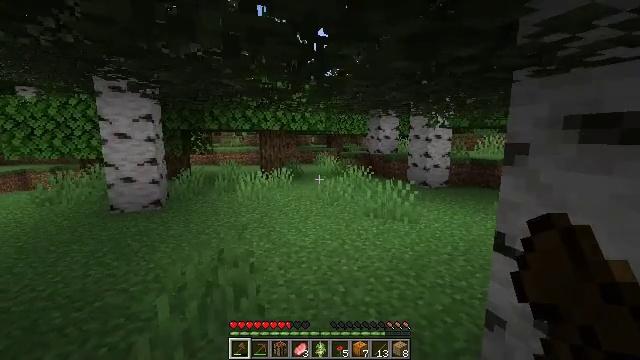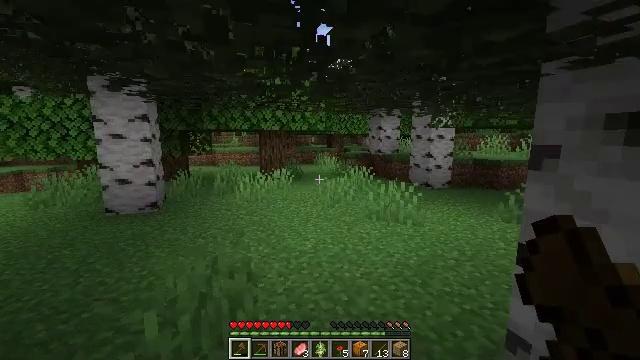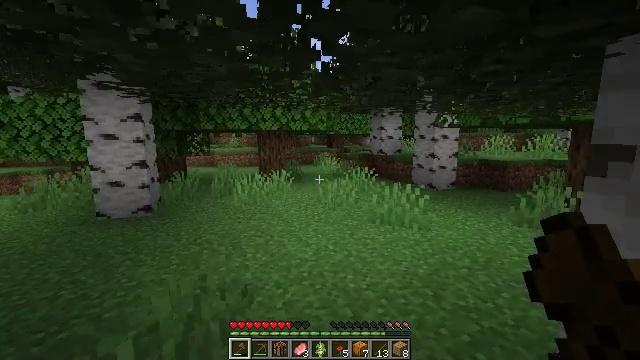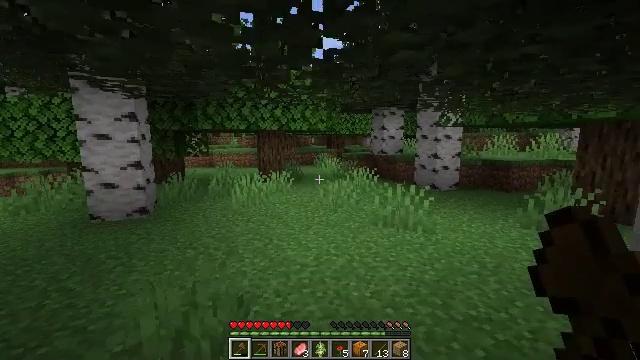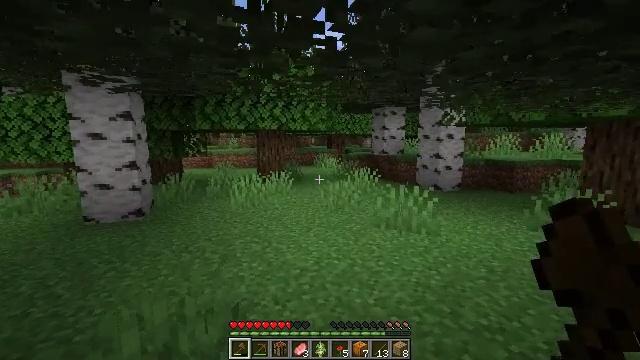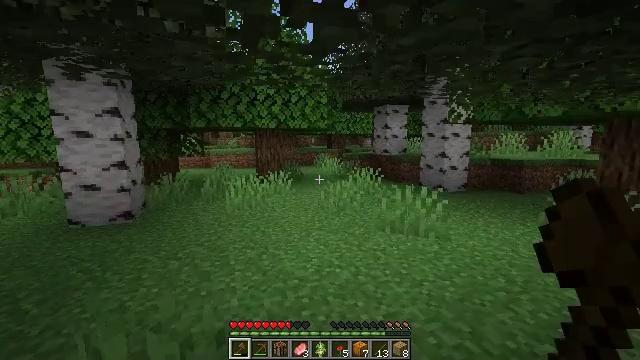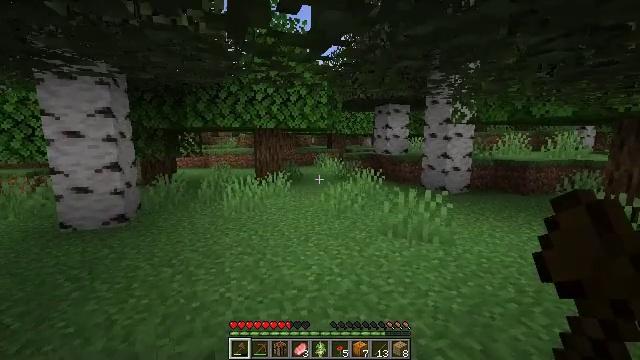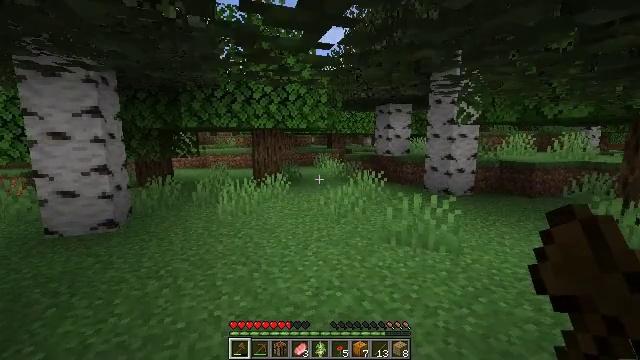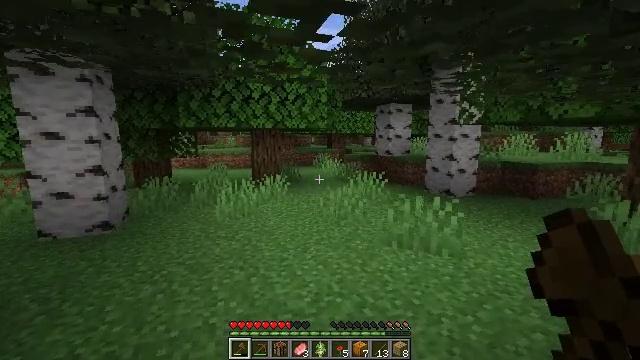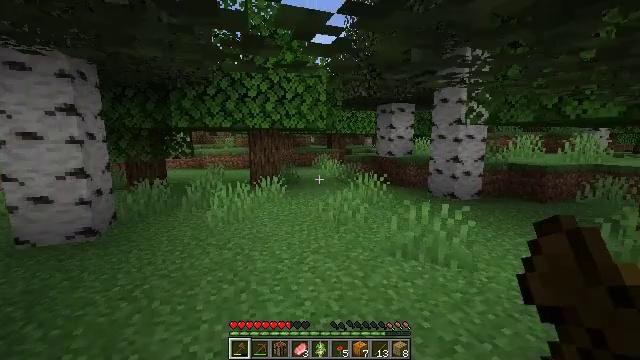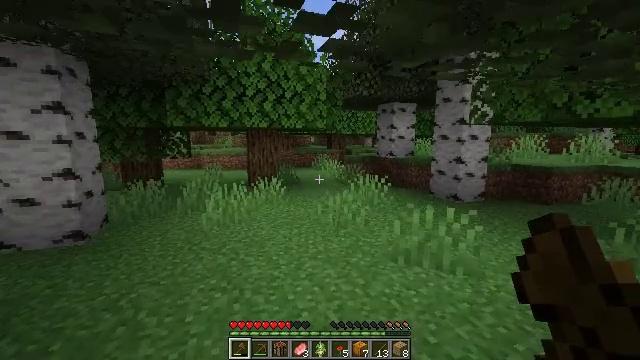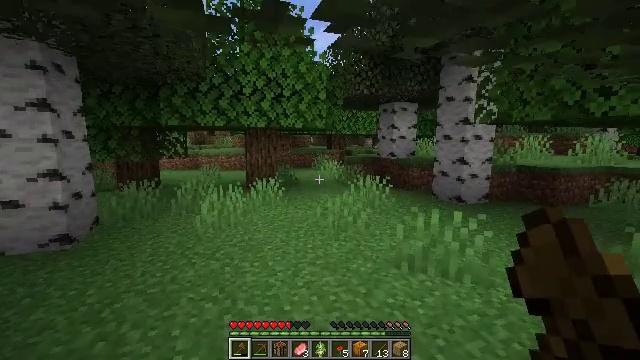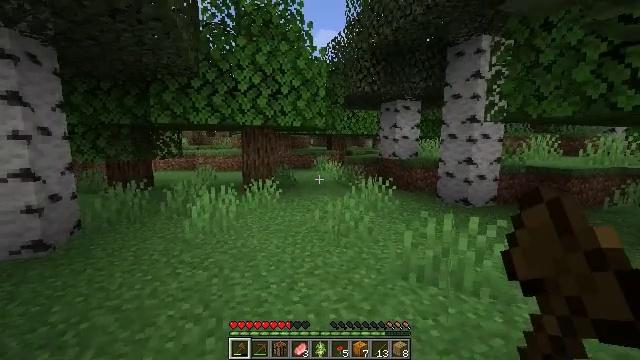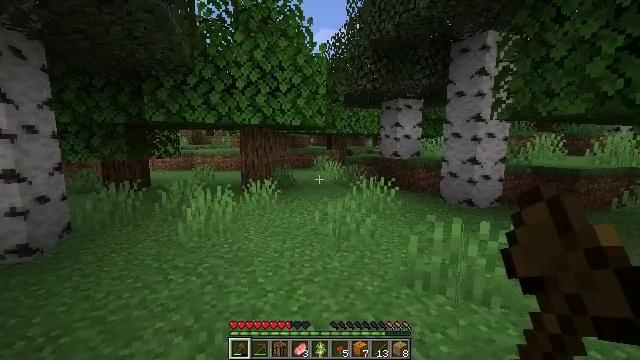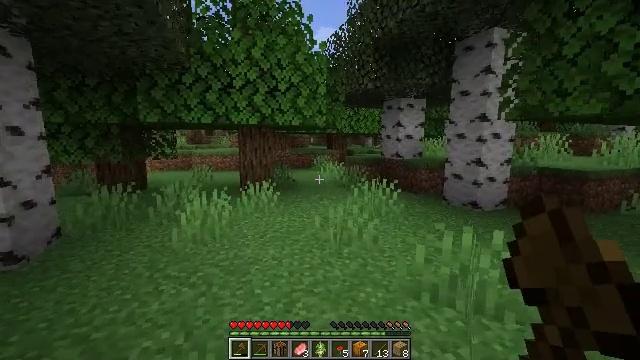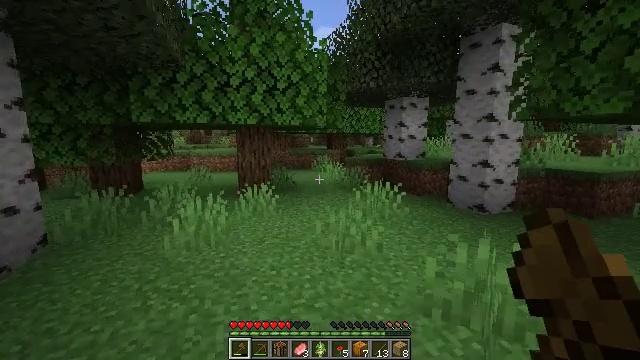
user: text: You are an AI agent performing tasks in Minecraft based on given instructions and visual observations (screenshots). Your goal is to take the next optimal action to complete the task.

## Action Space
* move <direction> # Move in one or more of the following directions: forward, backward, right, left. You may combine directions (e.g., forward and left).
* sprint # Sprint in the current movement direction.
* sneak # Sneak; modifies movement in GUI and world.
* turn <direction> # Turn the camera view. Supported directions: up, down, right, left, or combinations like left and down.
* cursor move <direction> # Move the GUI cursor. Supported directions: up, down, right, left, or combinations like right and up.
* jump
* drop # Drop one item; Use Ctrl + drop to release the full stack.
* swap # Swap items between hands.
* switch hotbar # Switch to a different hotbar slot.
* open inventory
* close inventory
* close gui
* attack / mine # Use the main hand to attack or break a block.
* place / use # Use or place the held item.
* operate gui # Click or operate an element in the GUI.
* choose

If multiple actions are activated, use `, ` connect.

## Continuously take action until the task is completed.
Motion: motion action
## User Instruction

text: Collect peony flowers for dye.
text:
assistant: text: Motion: move forward
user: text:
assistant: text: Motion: move forward
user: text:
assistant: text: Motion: move forward
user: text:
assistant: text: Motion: move forward
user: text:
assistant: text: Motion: move forward
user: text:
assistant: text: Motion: move forward
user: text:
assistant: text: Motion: move forward
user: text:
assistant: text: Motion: move forward
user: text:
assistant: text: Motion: move forward
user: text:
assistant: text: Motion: move forward
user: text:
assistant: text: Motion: move forward
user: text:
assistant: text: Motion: move forward
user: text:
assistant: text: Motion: move forward
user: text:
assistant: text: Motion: move forward
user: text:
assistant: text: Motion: move forward
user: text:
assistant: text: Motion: move forward
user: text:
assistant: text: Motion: move forward
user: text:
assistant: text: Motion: move forward
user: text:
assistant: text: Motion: move forward
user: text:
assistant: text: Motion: move forward
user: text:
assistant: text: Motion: move forward
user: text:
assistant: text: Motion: move forward
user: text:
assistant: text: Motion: move forward
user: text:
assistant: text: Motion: move forward
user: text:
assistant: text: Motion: move forward
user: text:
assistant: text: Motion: move forward
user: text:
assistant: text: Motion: move forward
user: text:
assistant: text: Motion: move forward
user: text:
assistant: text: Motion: move forward
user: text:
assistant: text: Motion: move forward